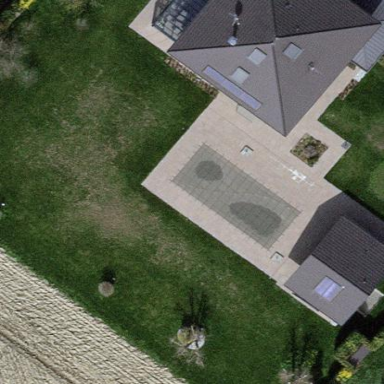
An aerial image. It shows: Swimming pool located in leisure land.